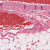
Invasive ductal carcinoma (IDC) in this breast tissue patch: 0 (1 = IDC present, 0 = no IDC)